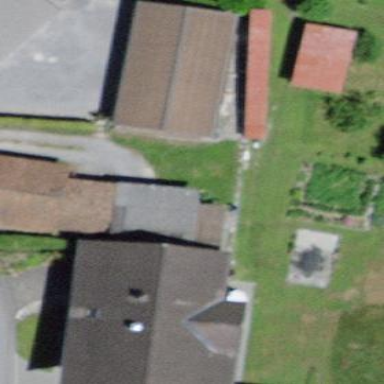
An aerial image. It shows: Rural barn.